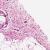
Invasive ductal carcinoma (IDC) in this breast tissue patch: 0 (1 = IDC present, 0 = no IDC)